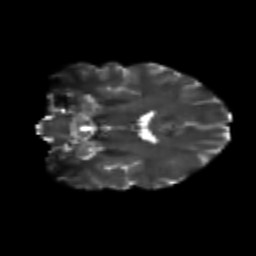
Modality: T2w
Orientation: coronal
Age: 24
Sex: female
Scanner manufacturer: siemens
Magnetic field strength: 3 T
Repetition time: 3.5 s
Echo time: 0.104 s